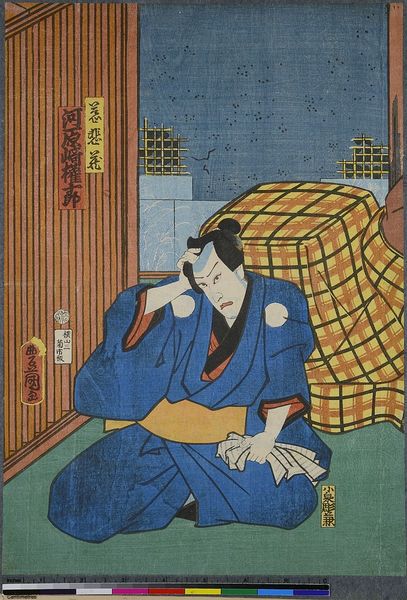
Titel: Die Schauspieler Nakamura Shikan IV als Yokozo, Ichikawa Danzo VI als Haha Miyuki und Kawarazaki Gonjuro I als Jihizo aus dem Stück Honcho Nijushiko
Künstler: Utagawa Kunisada
Standort: Hamburg
Institution: Museum für Kunst und Gewerbe Hamburg
Schlagwörter: blau, hand, kopf, gelb, grün, kariert, mund, nase, orange, tisch, zeichen, rot, wand, augen, tischdecke, decke, theater, holzschnitt, japan, schrift, inschrift, japanisch, knie, schriftzeichen, zettel, druckgraphik, druckgrafik, zeit, schauspieler, farbholzschnitt, schauspielerin, kimono, chinese, japaner, kabuki, edo, reproduktionen, druckerzeugnisse, theateraufführung, ukiyo, kaputte wand, bröckelnd